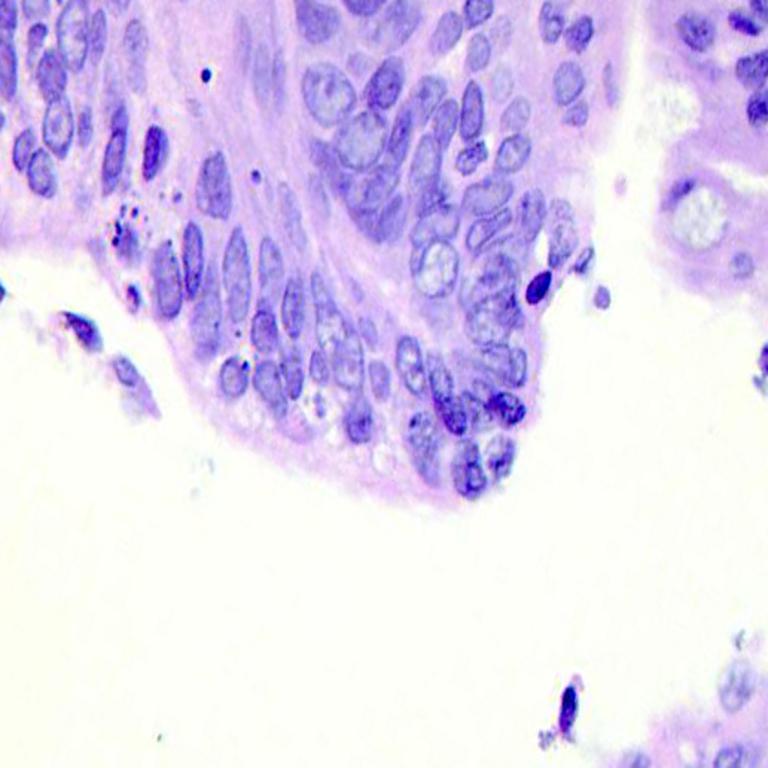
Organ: colon
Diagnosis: adenocarcinomas